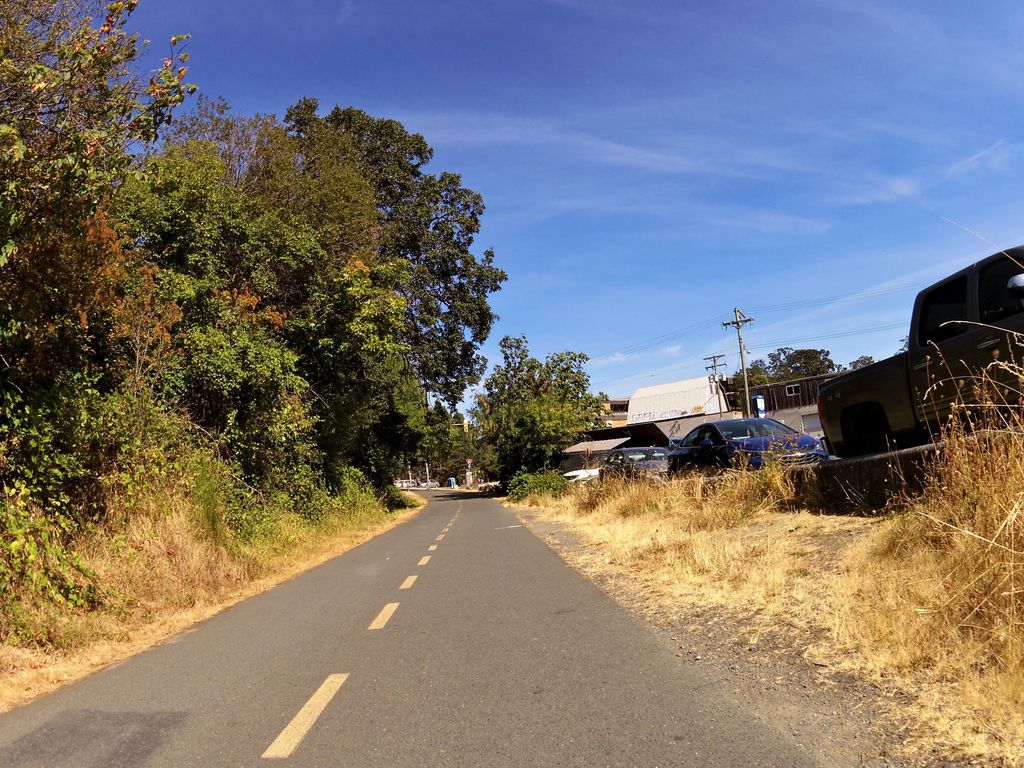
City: victoria